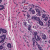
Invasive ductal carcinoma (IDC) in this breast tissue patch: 0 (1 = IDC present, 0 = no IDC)